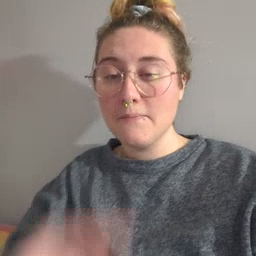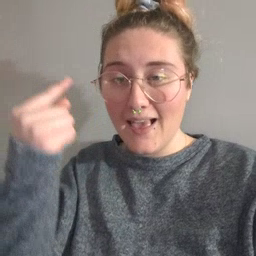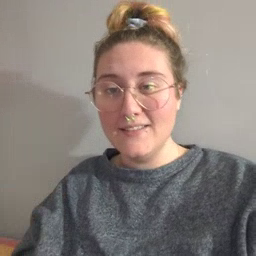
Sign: black